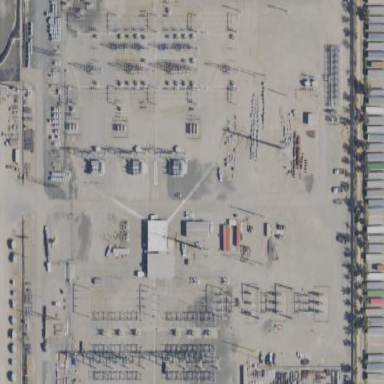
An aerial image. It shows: Power substation.